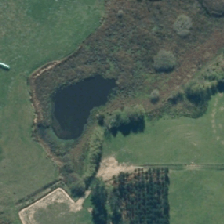
Land cover: lake_pond